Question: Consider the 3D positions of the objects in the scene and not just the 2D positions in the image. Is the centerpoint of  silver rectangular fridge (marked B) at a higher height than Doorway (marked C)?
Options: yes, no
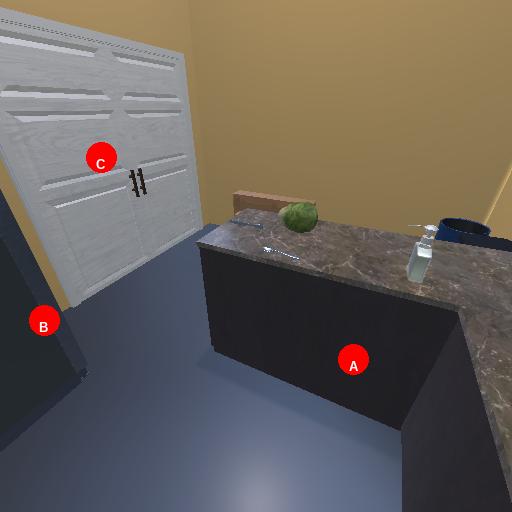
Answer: yes